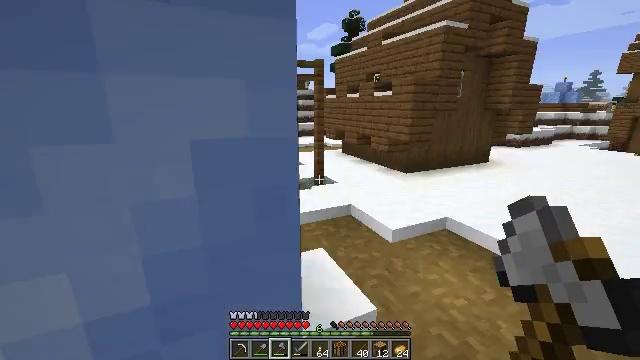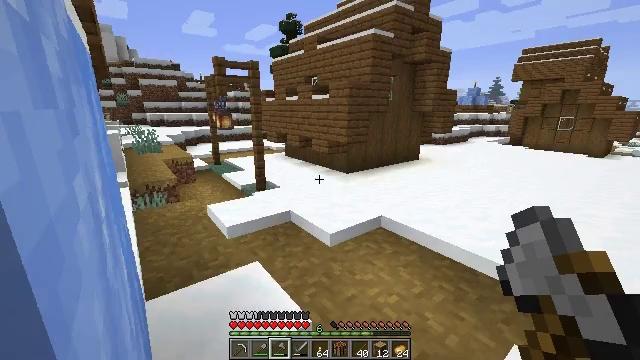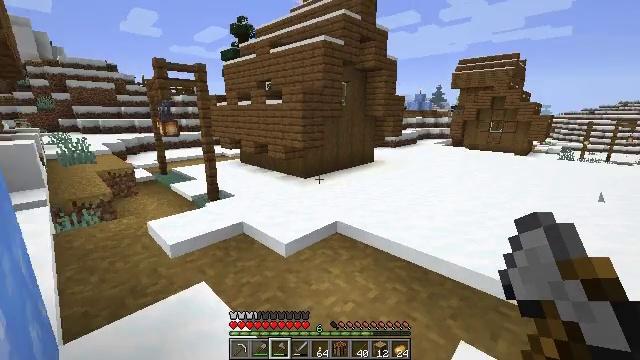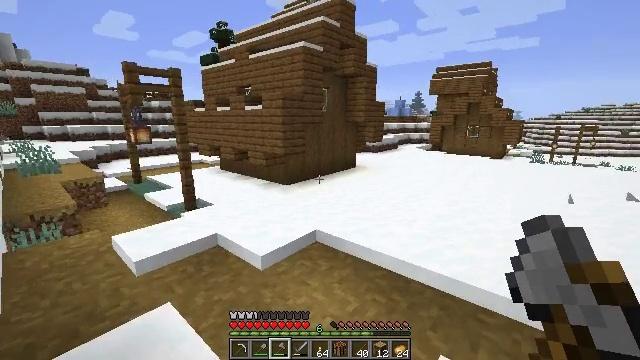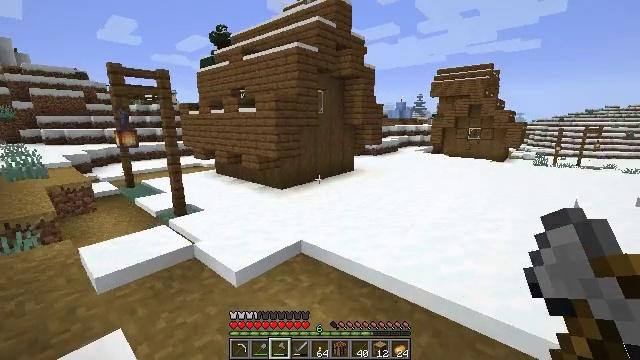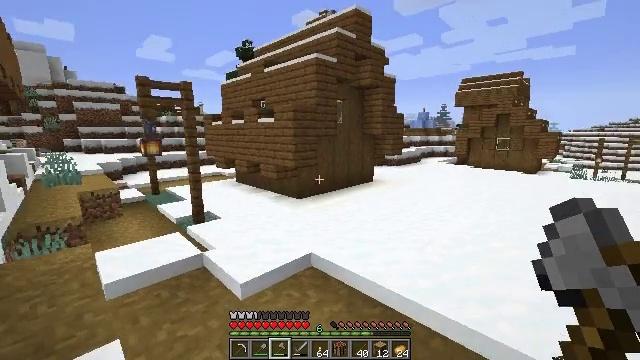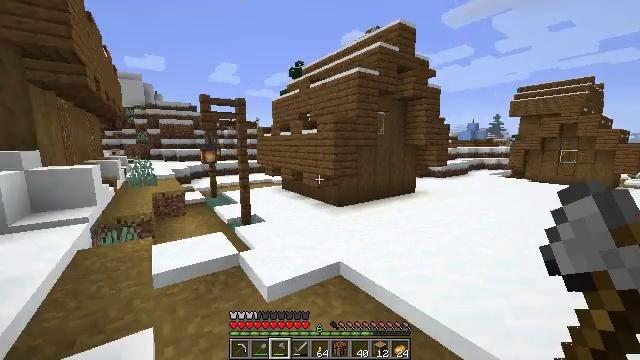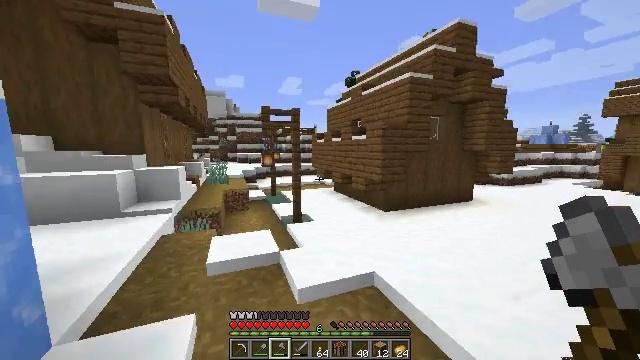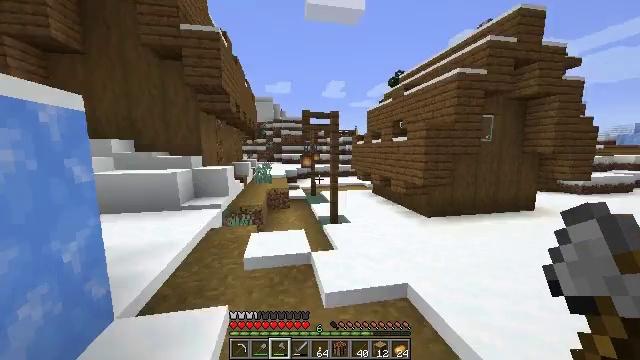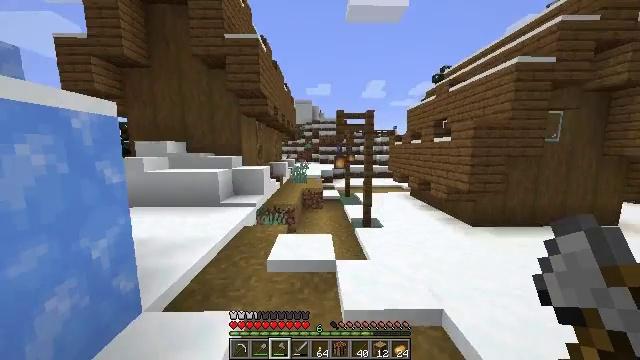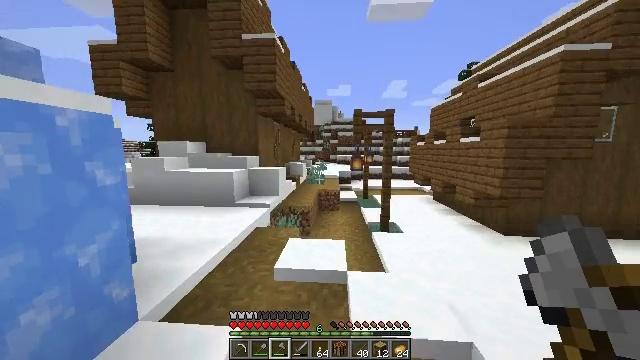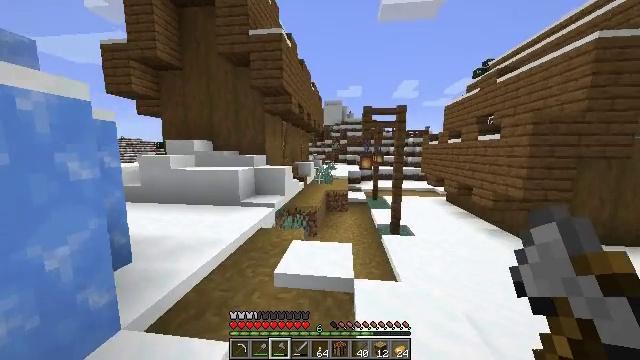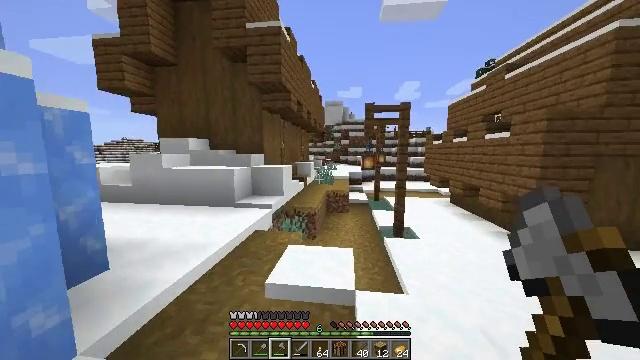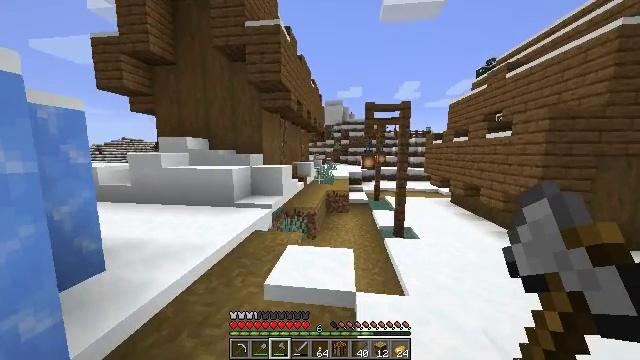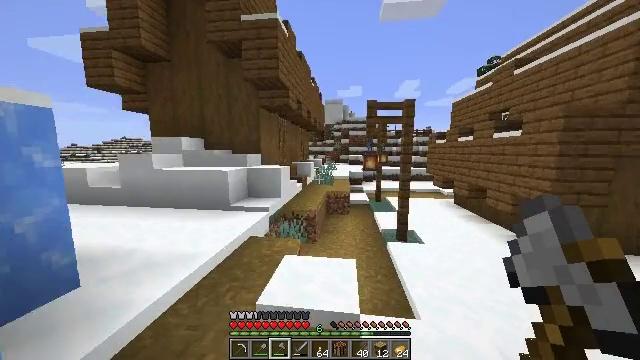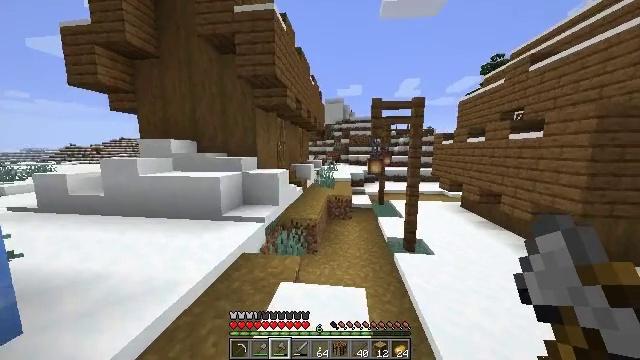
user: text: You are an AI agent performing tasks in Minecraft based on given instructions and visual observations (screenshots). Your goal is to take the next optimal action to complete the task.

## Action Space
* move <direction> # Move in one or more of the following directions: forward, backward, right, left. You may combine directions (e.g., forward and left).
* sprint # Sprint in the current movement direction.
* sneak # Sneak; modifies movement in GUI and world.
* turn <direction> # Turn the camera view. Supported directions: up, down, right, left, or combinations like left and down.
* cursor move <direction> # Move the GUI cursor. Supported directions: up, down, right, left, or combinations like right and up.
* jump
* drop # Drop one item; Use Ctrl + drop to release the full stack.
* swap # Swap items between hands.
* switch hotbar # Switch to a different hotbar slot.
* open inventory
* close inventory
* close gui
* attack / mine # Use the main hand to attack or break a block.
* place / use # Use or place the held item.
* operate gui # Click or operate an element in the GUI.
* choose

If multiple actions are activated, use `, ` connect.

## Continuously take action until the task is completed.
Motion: motion action
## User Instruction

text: Break the spruce leaves to clear the area.
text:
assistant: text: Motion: move forward and move right, turn right
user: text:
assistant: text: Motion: move forward and move right, turn right and up
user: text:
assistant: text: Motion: move forward and move right, turn right and up
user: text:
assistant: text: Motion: move forward and move right
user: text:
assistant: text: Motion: move forward and move right, sprint, turn left and up
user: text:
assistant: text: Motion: move forward and move right, sprint, turn left and up
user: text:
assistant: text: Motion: move forward and move right, sprint, turn left
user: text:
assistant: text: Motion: move forward, sprint, turn left
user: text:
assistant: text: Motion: move forward, sprint, turn left
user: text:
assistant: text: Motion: move forward, sprint, turn left
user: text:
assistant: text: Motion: move forward, sprint, turn left
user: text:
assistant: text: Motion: move forward, sprint
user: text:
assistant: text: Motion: move forward, sprint
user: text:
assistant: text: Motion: move forward, sprint
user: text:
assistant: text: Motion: move forward, sprint
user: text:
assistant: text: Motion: move forward, sprint
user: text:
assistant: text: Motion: move forward and move right, sprint, turn right
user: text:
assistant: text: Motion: move forward and move right, sprint, turn right and down
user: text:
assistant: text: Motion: move forward and move right, sprint, turn right
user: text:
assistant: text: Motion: move forward and move right, sprint, turn right
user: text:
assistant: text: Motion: move forward and move right, sprint, turn right
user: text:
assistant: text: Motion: move forward and move right, sprint
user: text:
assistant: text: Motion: move forward and move right, sprint
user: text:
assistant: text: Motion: move forward and move right, sprint
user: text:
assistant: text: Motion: move forward and move right, sprint
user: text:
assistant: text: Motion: move forward and move right, sprint
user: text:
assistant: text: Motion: move forward and move right, sprint
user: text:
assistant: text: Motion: move forward and move right, sprint
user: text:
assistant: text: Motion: move forward and move right, sprint
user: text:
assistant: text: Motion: move forward and move right, sprint